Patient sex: M
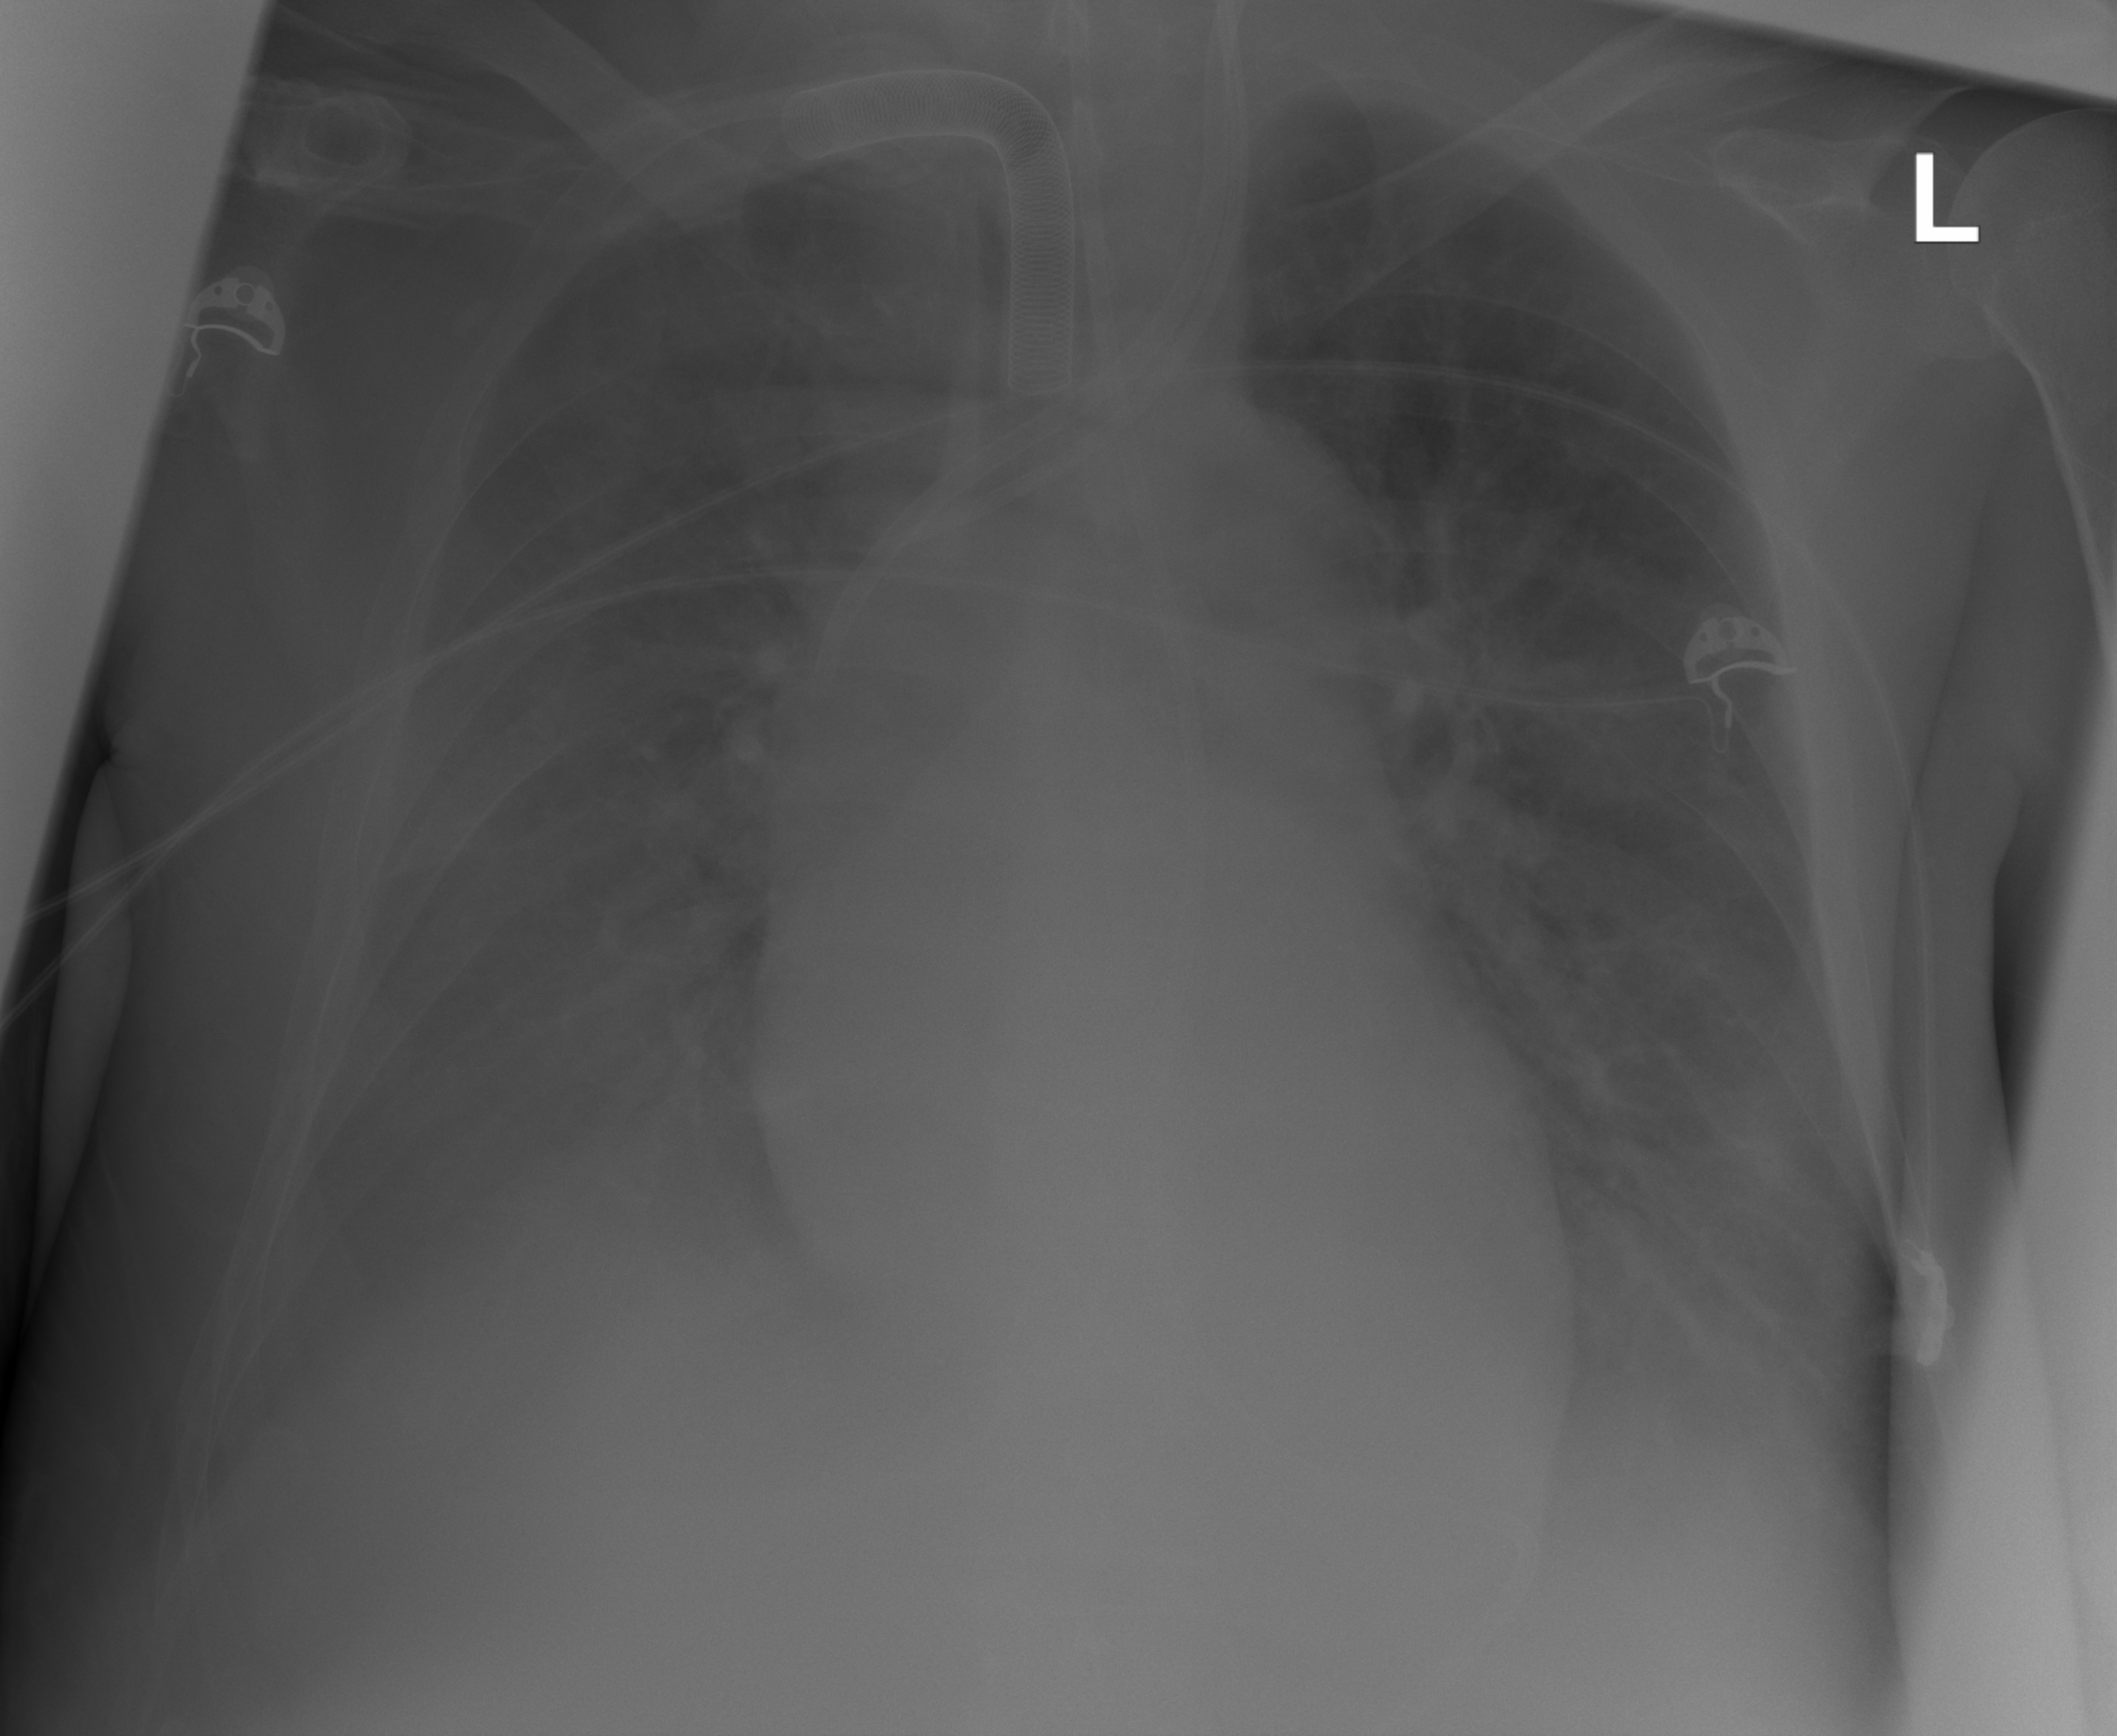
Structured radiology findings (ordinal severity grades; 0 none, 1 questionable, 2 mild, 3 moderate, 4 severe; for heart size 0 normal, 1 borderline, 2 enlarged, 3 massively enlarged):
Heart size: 2
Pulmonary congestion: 2
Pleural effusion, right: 2
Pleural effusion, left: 2
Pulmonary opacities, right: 0
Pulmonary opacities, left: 0
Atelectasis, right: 2
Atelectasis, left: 2